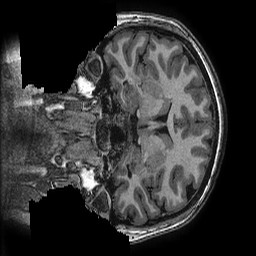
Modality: T1w
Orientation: coronal
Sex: female
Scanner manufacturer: ge
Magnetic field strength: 3 T
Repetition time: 0.0077 s
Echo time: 0.003436 s